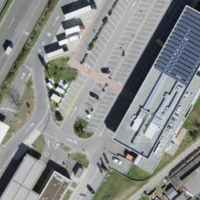
EUNIS habitat code: 57
Species observed at this site:
Phalacrocorax carbo
Taraxacum officinale
Passer domesticus
Passer italiae
Euphorbia cyparissias
Hirundo rustica